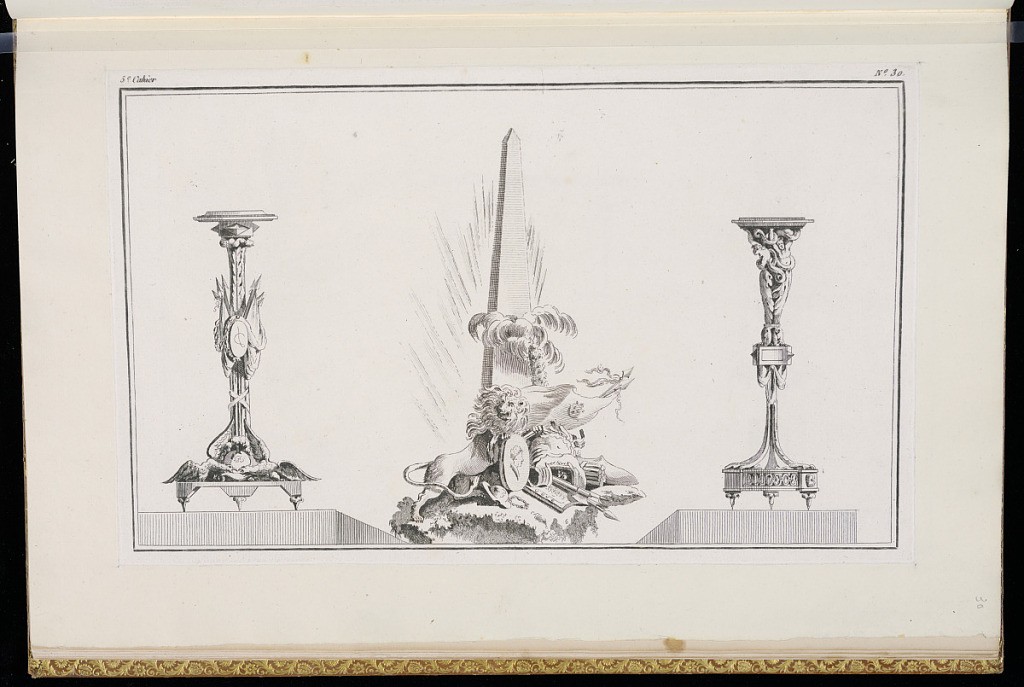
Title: Designs for Gueridons and Ornamental Sculptural Centerpiece
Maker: Henri Sallembier, French, ca. 1753 - 1820
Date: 1777
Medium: Etching on laid paper
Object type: Print
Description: Designs for two Gueridons (Candlestands) flanking an ornamental sculpture featuring an obelisk, palm tree, lion and arms and armor. The guerdons feature neoclassical and military motifs, cartouches, eagles, arms and armor, fleurons, caryatids or terminal figures, and snakes. The plate is numbered.